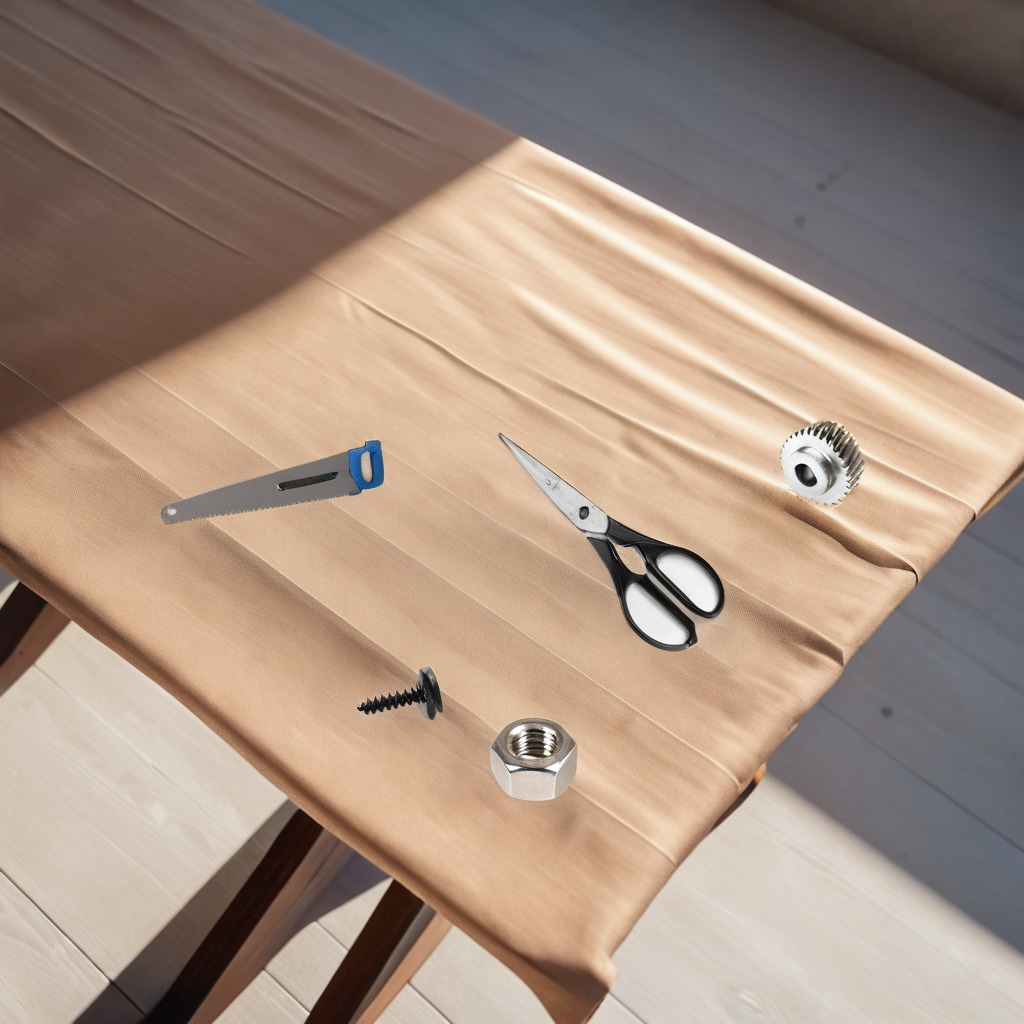
A steel gear with teeth, a metal machine screw, a handheld metal saw, a metal nut, and a pair of scissors are lying on the wooden table.